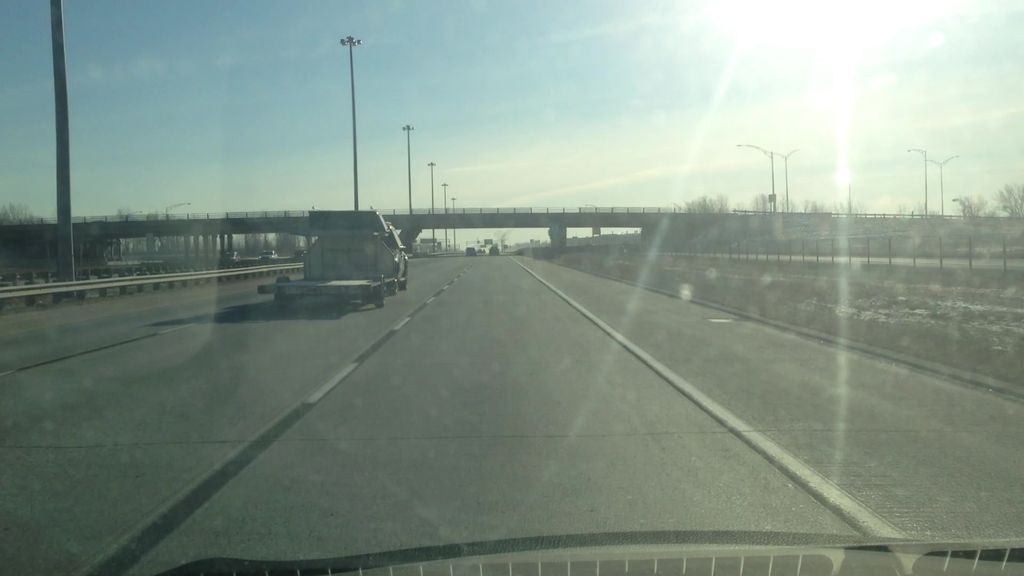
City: montreal